Question: I want to execute "sw i01" into cu command and exit cu (with "~.")
in just one line or in file bash because il will execute them from a distant
server
>
In this image i put:
'''
cu -s 19200 -l /dev/ttyUSB0
'''
then it return "Connected."
i put "sw i01" (command switch HDMI to input 1)
it return "Command Ok"
then i exit with "~."
(the same for command)
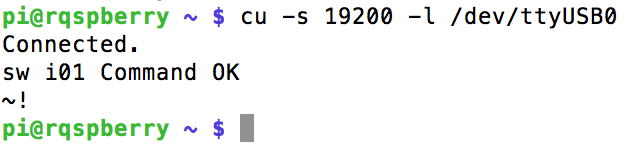
Answer: Try this:
'echo "sw i01" | cu -s 19200 -l /dev/ttyUSB0'
If that won't work, then put 'cu -s 19200 -l /dev/ttyUSB0' into a bash script (make it executable 'chmod +x script.sh') and execute it in following way:
'echo "sw i01" | script.sh'